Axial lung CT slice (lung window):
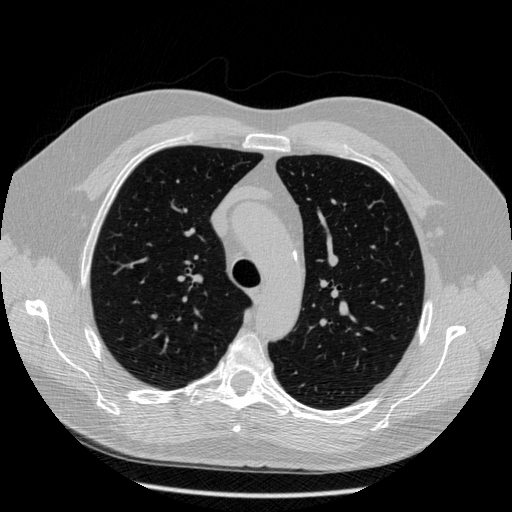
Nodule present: no